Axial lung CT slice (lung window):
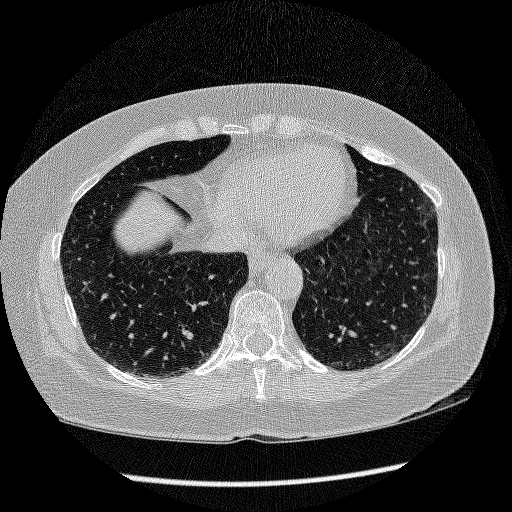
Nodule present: no